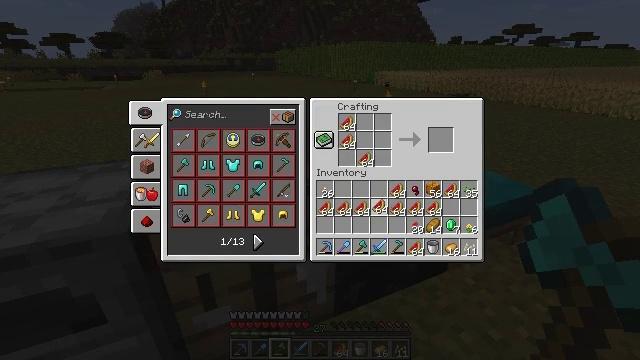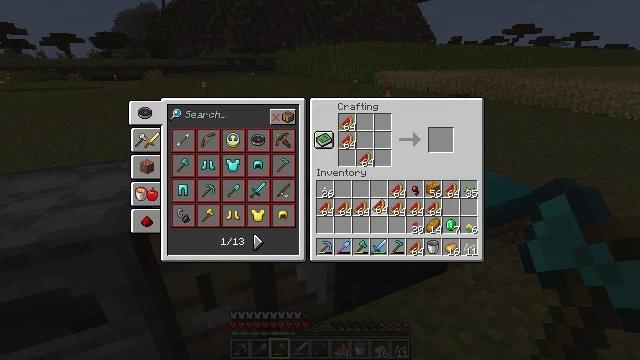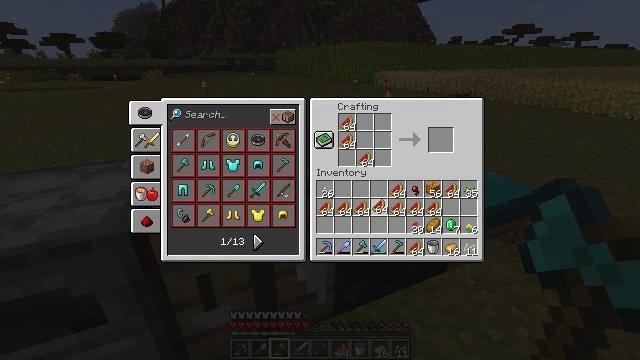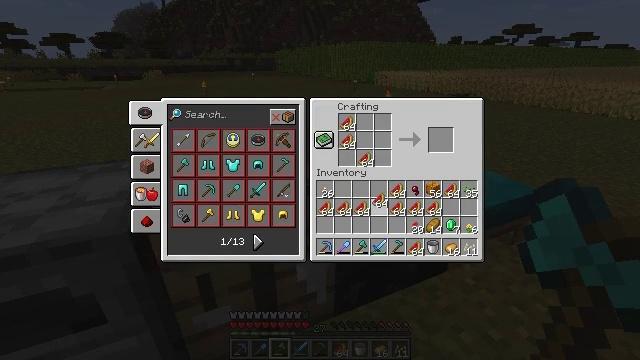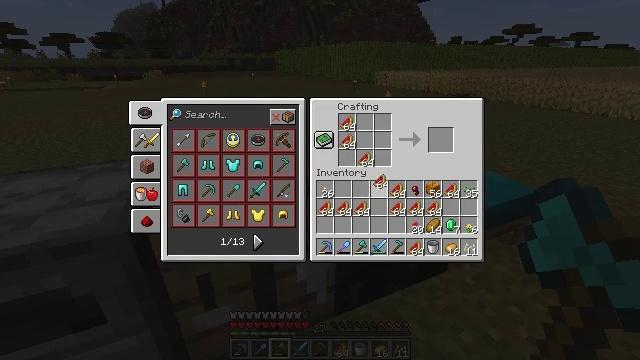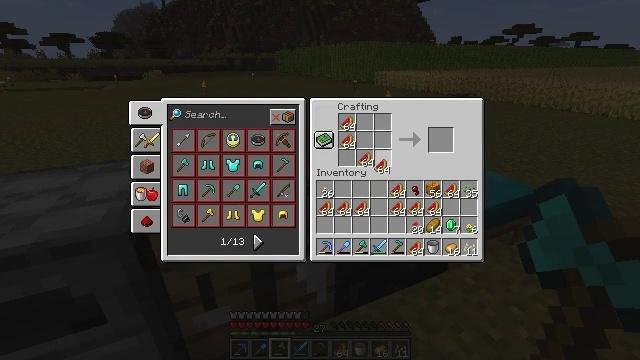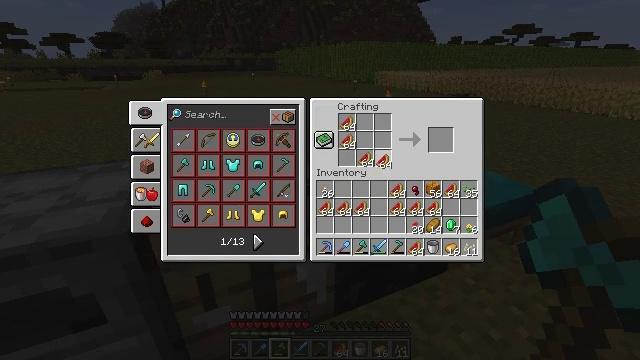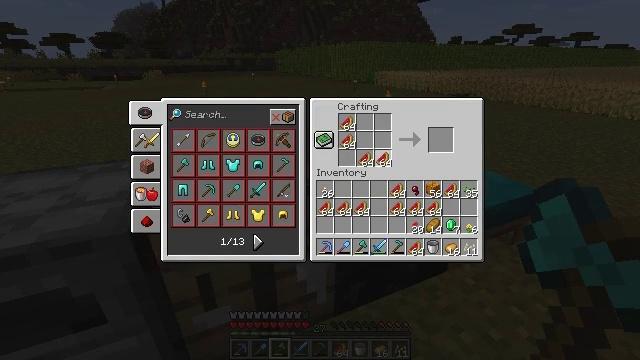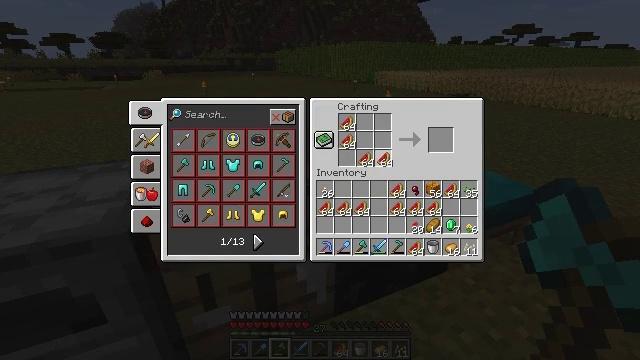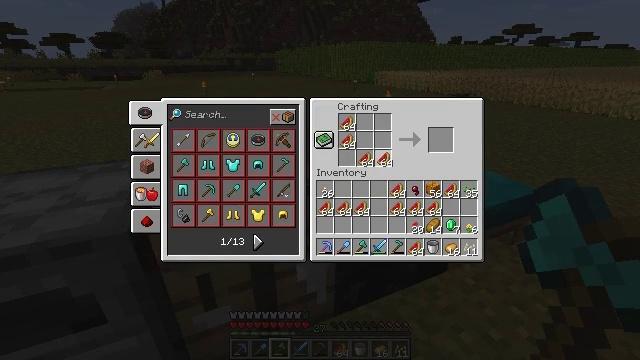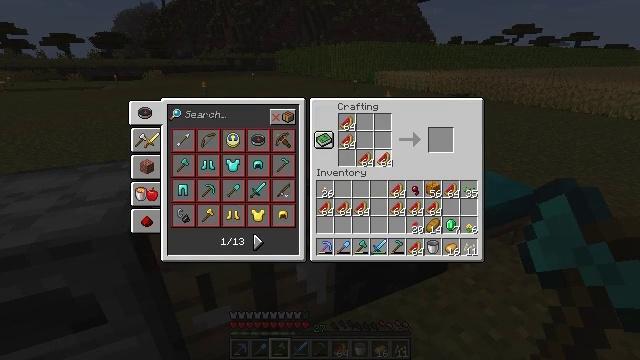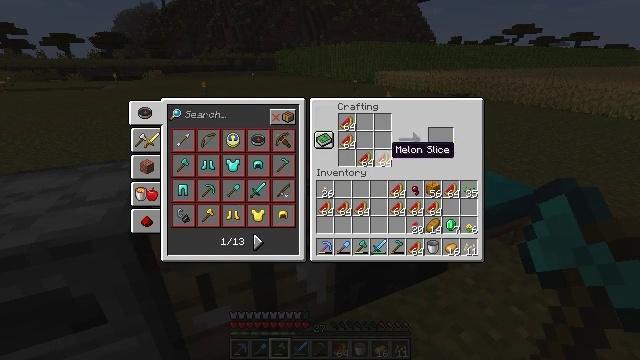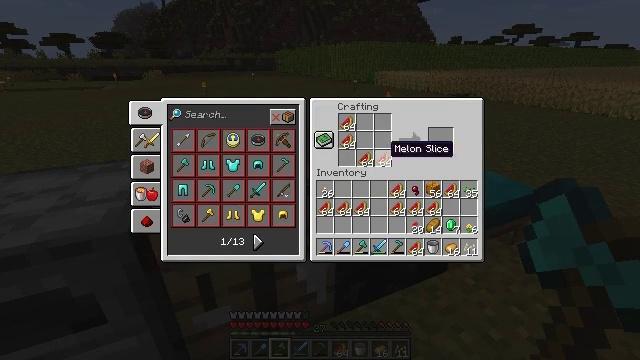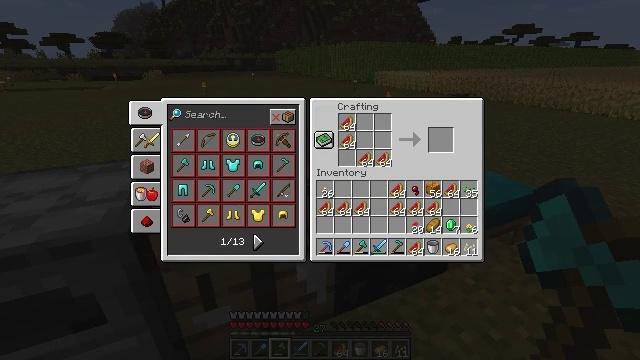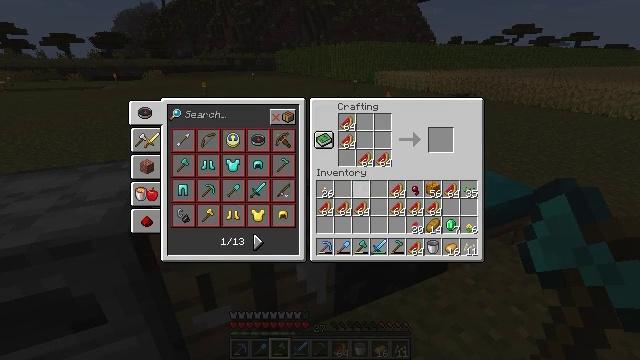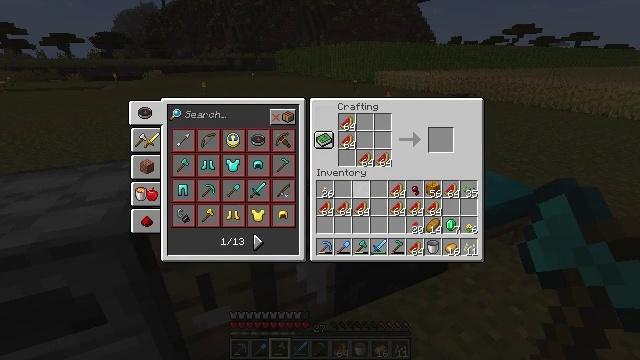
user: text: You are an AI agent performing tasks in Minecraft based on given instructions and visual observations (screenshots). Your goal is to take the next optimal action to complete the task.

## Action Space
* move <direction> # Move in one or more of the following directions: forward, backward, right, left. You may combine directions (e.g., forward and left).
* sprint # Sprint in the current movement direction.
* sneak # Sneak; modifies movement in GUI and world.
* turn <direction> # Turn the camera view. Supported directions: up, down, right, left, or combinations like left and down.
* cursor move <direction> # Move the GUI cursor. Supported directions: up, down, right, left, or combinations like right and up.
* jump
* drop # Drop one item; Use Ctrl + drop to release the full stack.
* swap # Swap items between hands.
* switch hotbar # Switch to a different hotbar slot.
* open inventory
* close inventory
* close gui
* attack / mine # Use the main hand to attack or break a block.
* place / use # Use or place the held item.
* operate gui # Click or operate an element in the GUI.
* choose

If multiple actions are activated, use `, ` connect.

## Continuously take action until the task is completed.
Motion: motion action
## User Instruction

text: Put together melon slices to craft a melon.
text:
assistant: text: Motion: operate gui
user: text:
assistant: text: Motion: operate gui
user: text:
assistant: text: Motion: no_op
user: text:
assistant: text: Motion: cursor move up
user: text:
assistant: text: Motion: cursor move up
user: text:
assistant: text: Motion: no_op
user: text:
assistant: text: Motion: no_op
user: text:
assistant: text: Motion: no_op
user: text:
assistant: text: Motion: operate gui
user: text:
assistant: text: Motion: operate gui
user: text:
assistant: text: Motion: no_op
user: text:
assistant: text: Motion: no_op
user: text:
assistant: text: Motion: cursor move down
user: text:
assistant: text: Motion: cursor move left and down
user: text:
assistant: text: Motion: cursor move down
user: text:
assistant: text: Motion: cursor move down
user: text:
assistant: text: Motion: no_op
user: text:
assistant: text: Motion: no_op
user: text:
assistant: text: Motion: operate gui
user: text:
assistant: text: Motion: operate gui
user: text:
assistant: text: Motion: cursor move up
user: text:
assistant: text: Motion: cursor move up
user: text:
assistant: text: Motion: no_op
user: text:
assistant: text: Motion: no_op
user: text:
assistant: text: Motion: operate gui
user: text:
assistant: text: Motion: operate gui
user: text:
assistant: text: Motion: no_op
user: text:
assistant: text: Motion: no_op
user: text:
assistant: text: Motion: cursor move down
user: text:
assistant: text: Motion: cursor move down